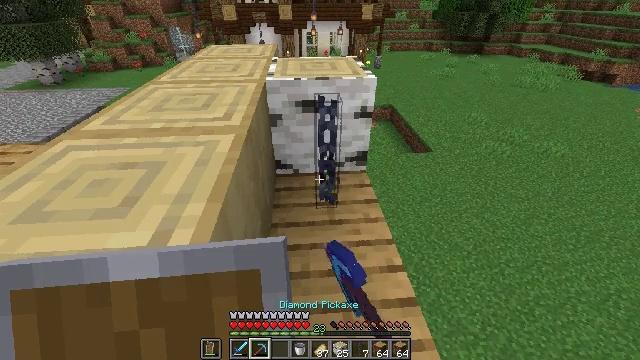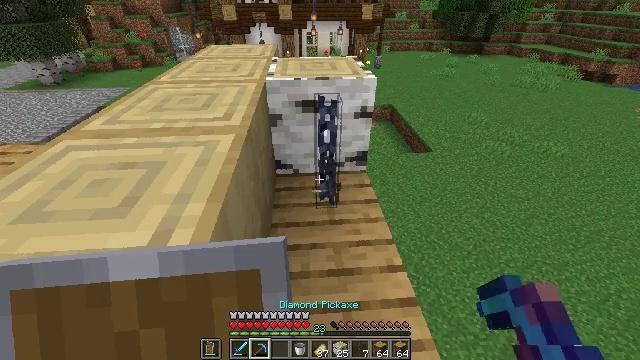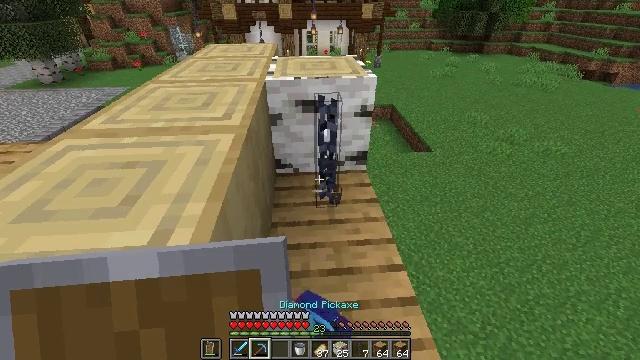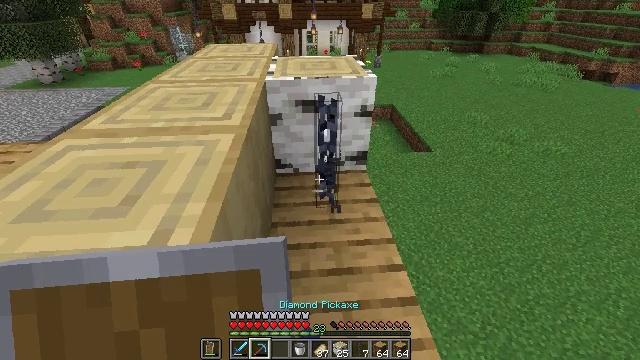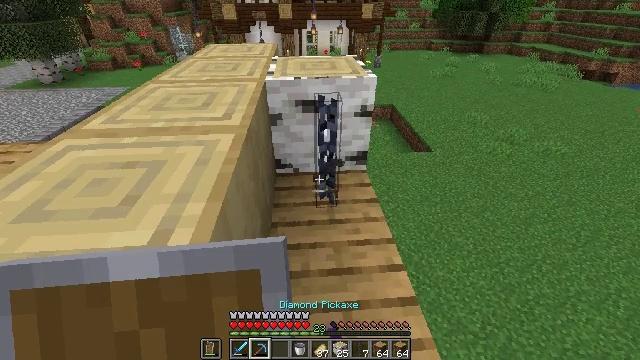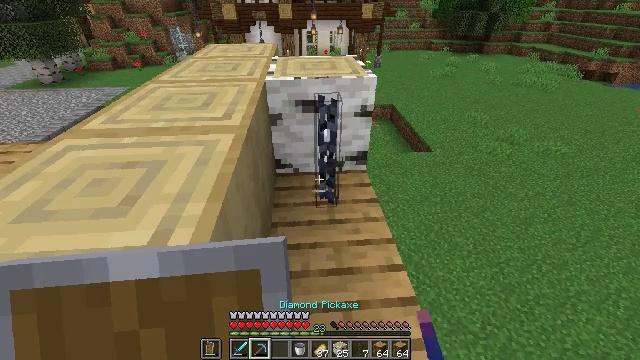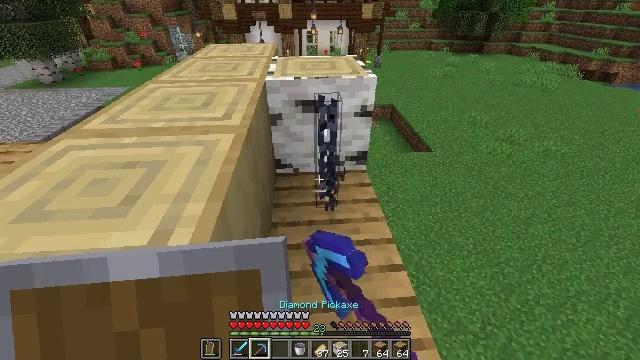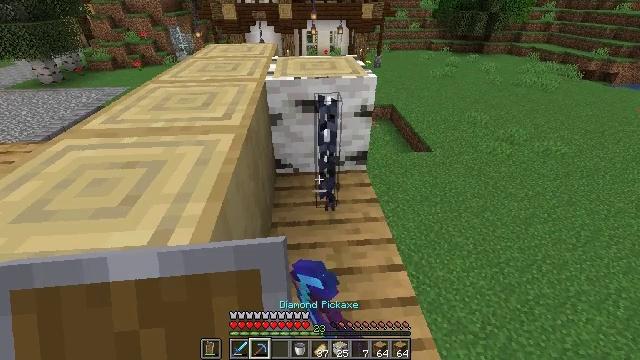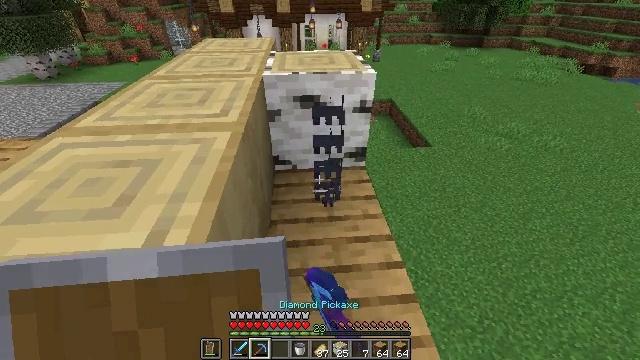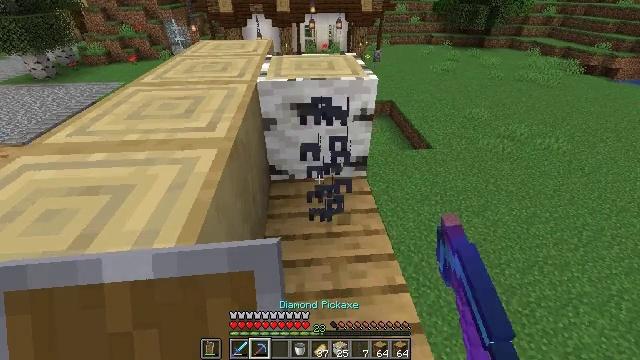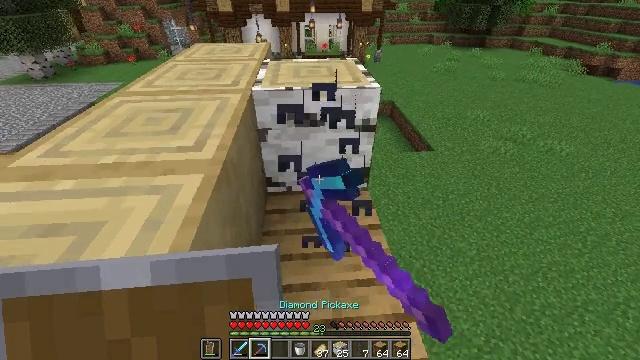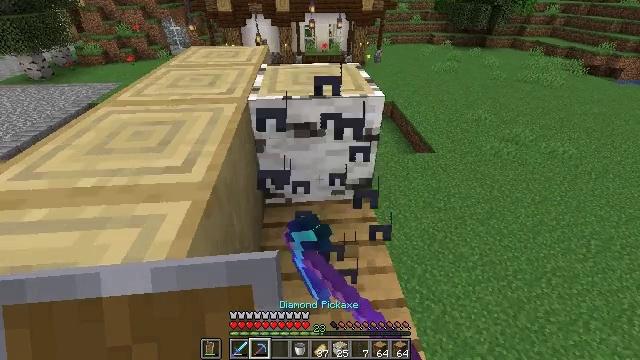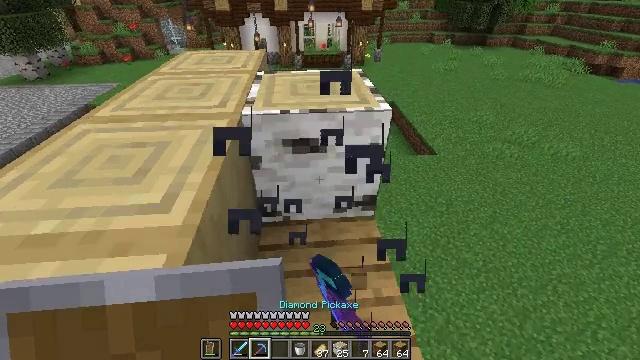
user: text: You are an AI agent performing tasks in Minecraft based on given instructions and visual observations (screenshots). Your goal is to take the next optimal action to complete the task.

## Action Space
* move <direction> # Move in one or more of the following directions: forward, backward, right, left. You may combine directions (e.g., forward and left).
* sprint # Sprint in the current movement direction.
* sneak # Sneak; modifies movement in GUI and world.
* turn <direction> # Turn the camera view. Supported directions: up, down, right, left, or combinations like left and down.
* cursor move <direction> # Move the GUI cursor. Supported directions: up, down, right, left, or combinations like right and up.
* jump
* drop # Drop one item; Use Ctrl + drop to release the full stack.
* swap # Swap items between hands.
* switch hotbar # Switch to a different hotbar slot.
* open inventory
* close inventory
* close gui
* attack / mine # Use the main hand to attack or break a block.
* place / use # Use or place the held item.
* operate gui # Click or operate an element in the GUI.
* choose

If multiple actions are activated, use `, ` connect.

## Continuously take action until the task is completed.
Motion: motion action
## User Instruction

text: Disassemble the chain block.
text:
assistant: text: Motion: attack / mine
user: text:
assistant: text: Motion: attack / mine
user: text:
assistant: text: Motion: attack / mine
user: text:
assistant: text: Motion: attack / mine
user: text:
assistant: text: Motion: attack / mine
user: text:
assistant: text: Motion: attack / mine
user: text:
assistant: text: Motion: attack / mine
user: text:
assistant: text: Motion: move forward, turn down, attack / mine
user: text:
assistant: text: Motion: move forward, attack / mine
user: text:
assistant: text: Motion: move forward, attack / mine
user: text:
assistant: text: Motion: move forward, attack / mine
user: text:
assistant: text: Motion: move forward, attack / mine
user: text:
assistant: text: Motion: attack / mine